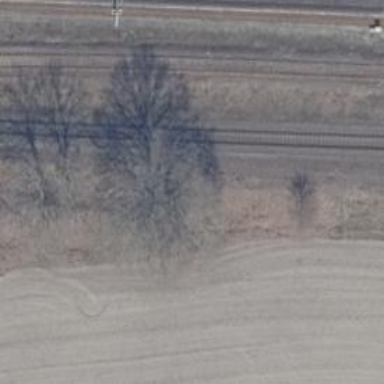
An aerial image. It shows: Row of trees in natural setting.